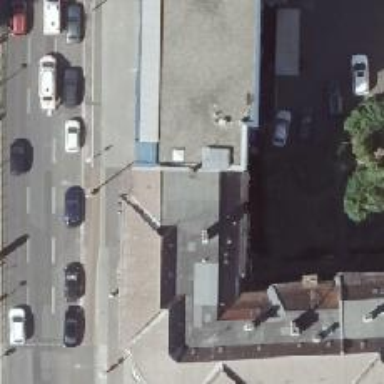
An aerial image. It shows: Driving school.